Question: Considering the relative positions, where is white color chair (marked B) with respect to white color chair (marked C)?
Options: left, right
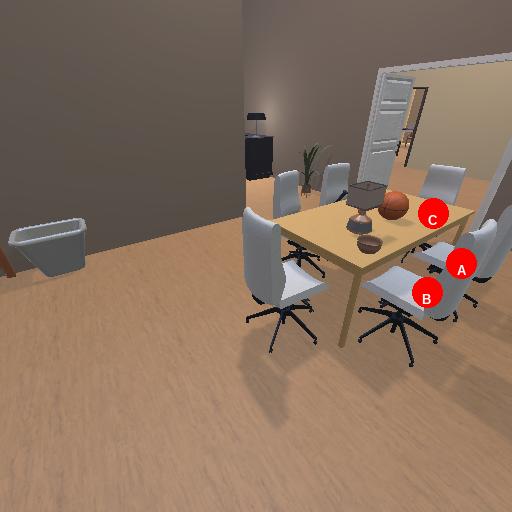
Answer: left